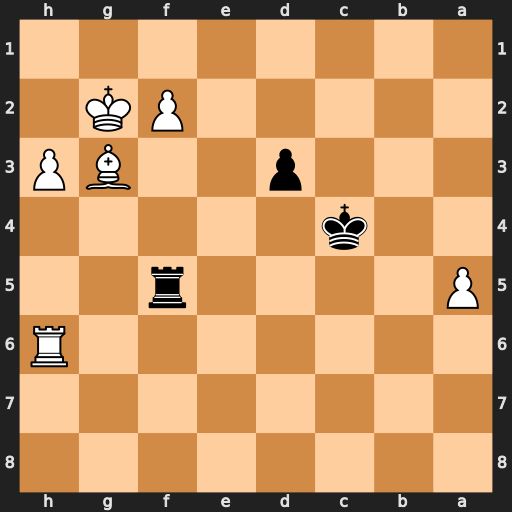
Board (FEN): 8/8/7R/P4r2/2k5/3p2BP/5PK1/8
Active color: b
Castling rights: -
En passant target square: -
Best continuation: d2 Rd6 Rd5 Rxd5 Kxd5